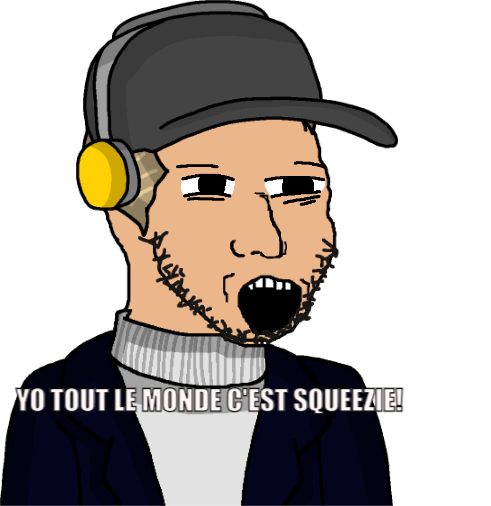
Label: 5_Soyjak